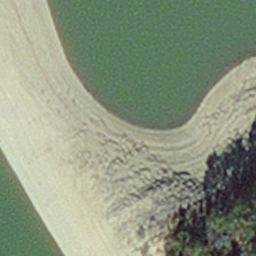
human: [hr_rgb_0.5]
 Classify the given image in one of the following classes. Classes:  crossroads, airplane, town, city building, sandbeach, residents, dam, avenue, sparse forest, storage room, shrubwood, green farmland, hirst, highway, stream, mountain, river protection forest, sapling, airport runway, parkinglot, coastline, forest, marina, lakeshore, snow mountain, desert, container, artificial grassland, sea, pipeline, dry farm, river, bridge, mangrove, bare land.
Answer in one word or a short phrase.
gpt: hirst